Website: walmart
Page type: gifting
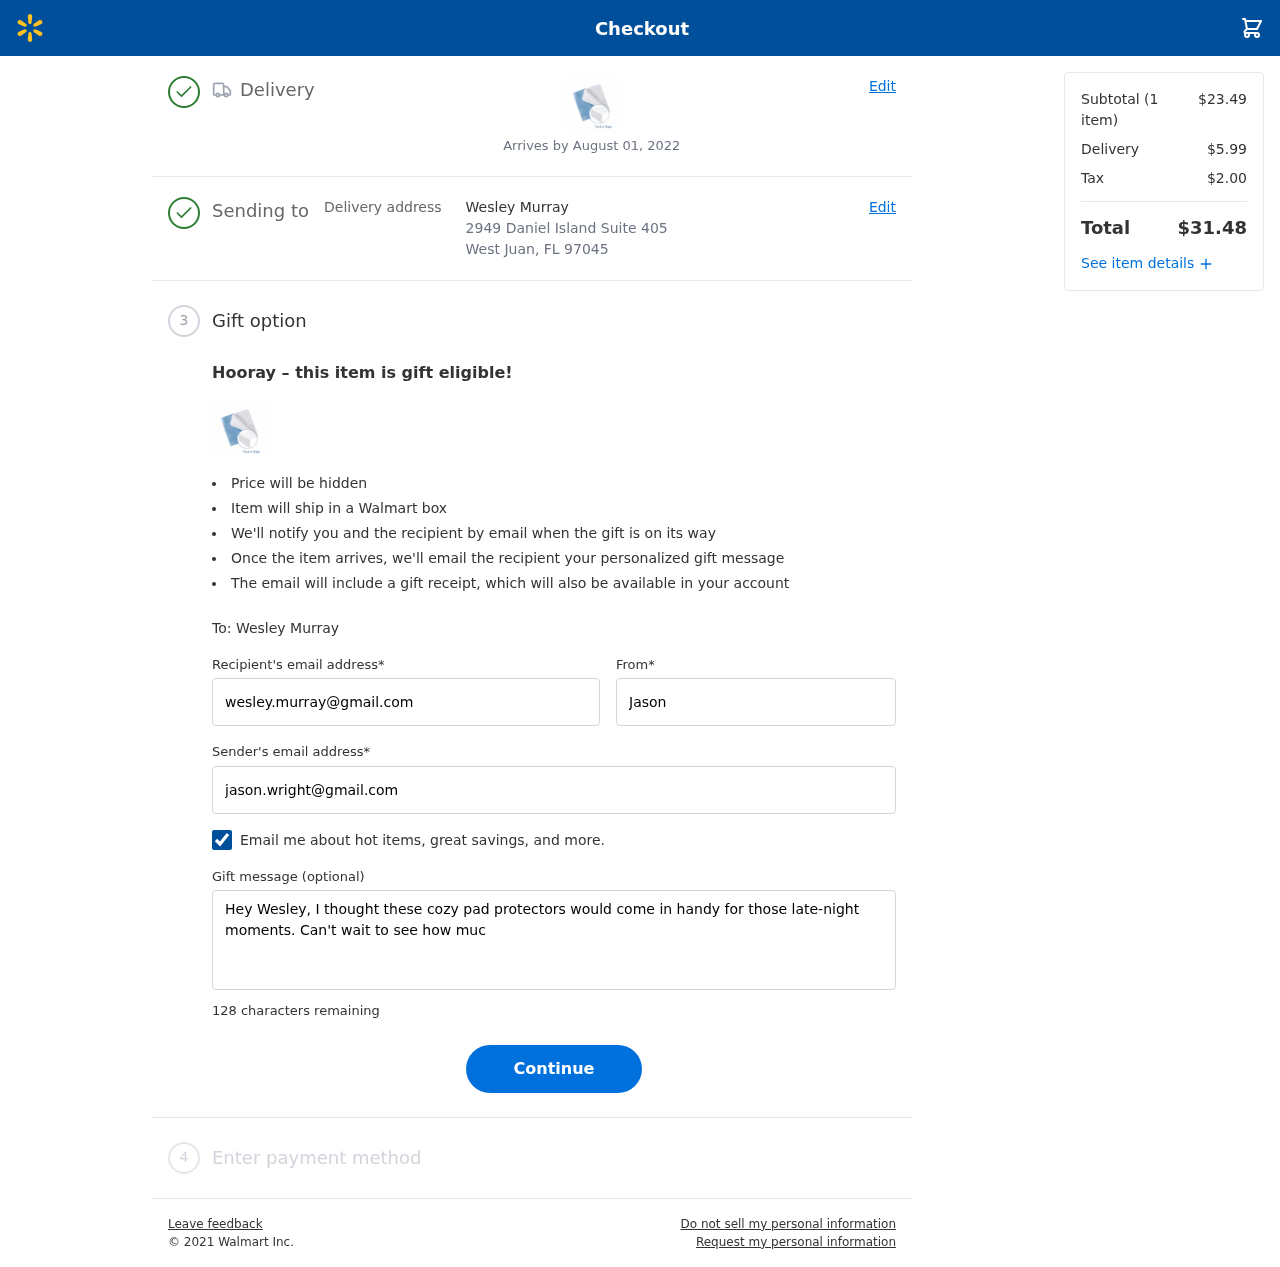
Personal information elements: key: PII_CITY_STATE_ZIP
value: West Juan, FL 97045
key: PII_EMAIL
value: jason.wright@gmail.com
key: PII_FIRSTNAME
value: Jason
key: PII_GIFT_EMAIL
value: wesley.murray@gmail.com
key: PII_GIFT_FULLNAME
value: Wesley Murray
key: PII_GIFT_MESSAGE
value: Hey Wesley, I thought these cozy pad protectors would come in handy for those late-night moments. Can't wait to see how much easier they make things for you! Enjoy!
Jason
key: PII_STREET
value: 2949 Daniel Island Suite 405
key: PII_GIFT_FIRSTNAME
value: Wesley
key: PII_GIFT_LASTNAME
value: Murray
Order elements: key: ORDER_DELIVERY_DATE
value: Arrives by August 01, 2022
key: ORDER_NUM_ITEMS
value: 1
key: ORDER_SUBTOTAL
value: $23.49
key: ORDER_SHIPPING_COST
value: $5.99
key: ORDER_TAX
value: $2.00
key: ORDER_TOTAL
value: $31.48